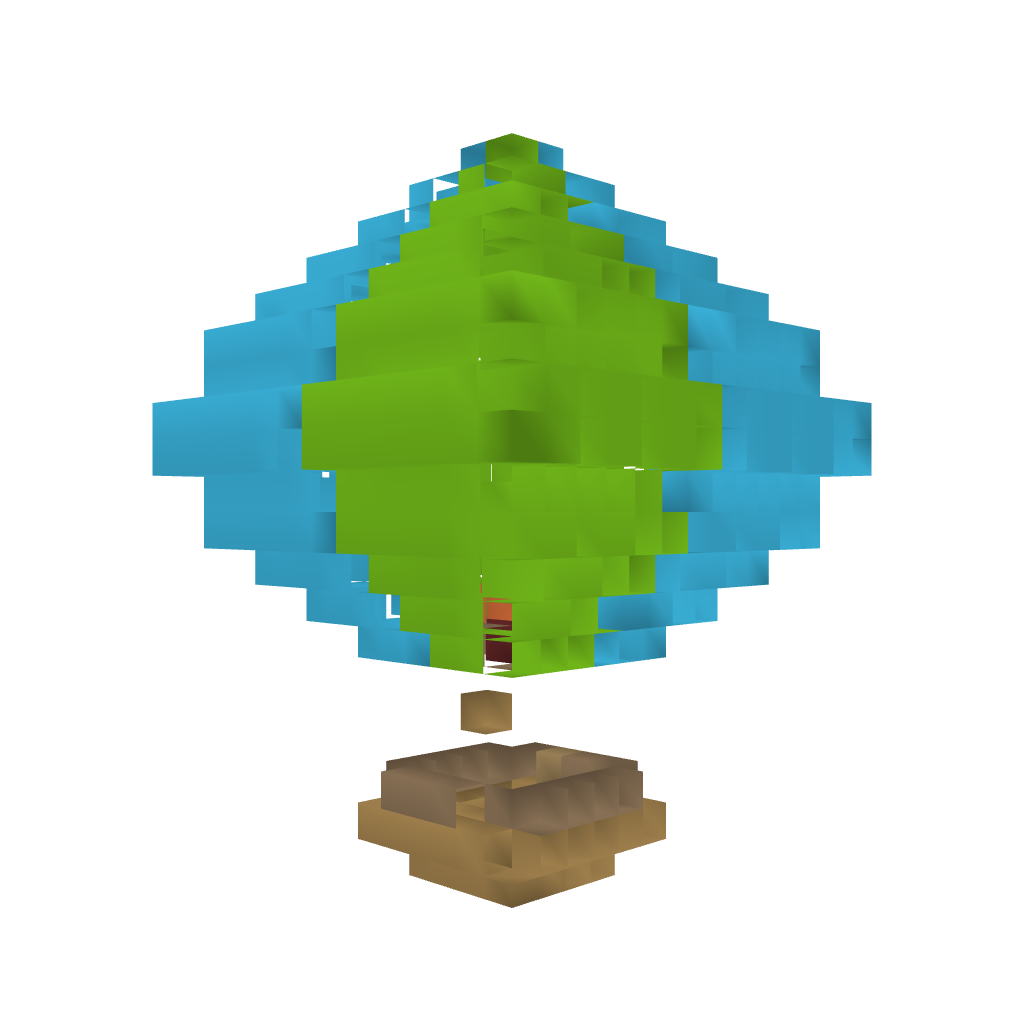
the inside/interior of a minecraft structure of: Hot air balloon